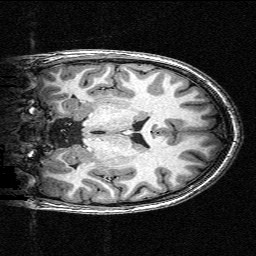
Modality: T1w
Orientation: coronal
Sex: male